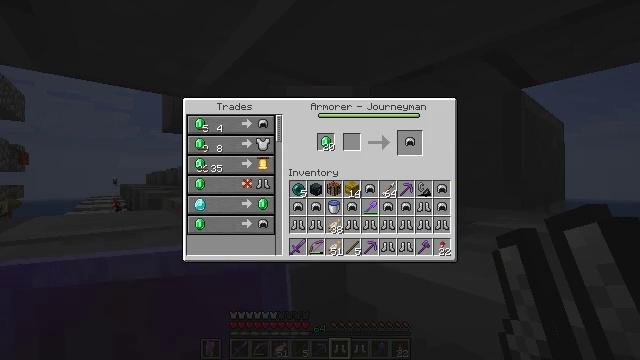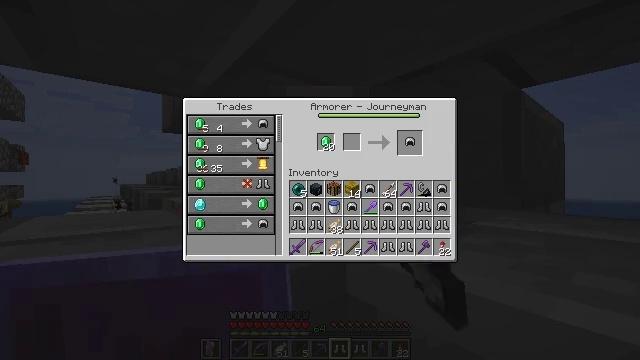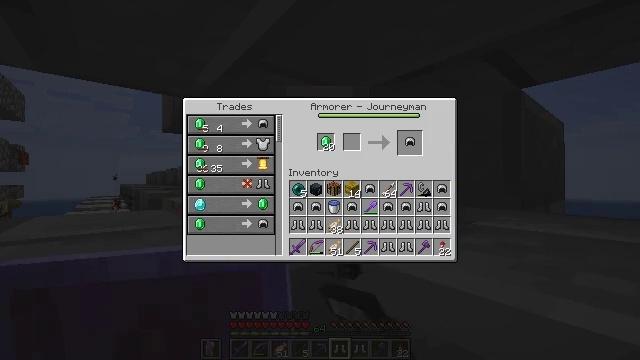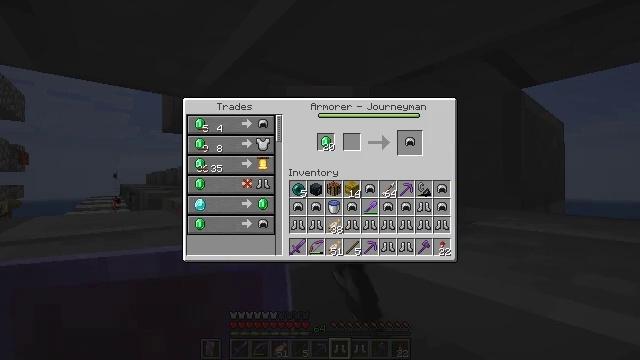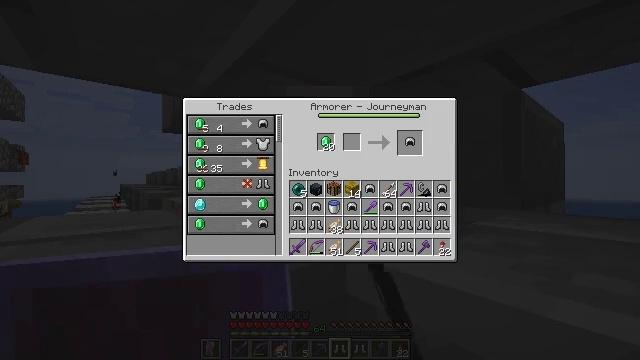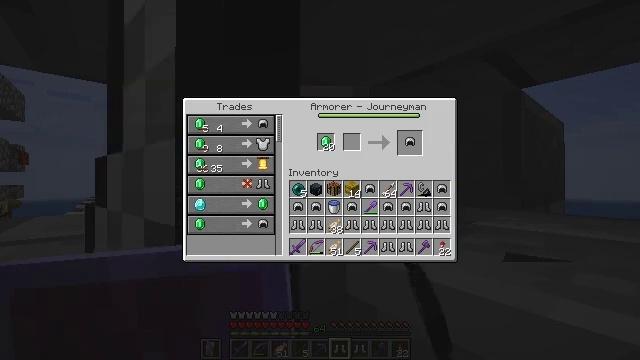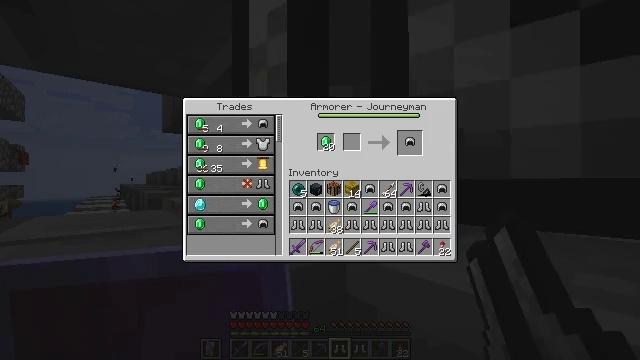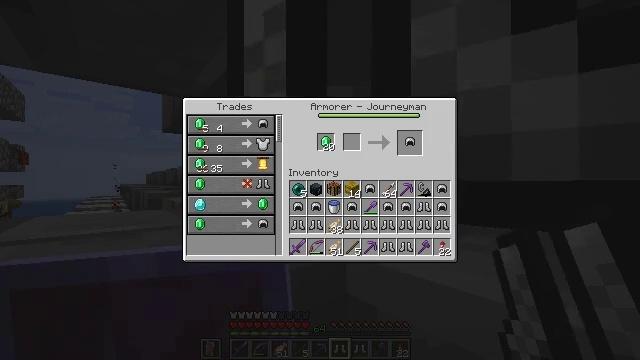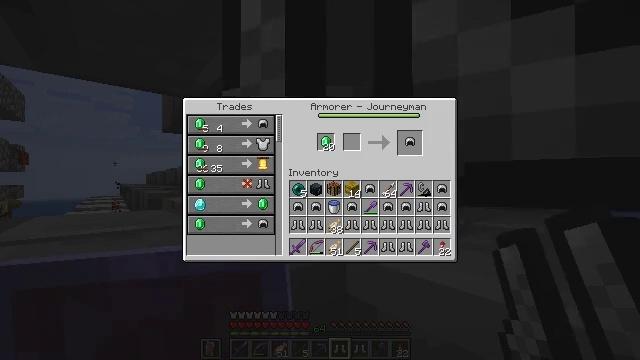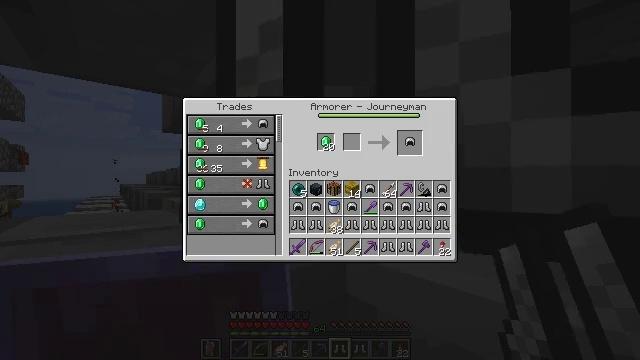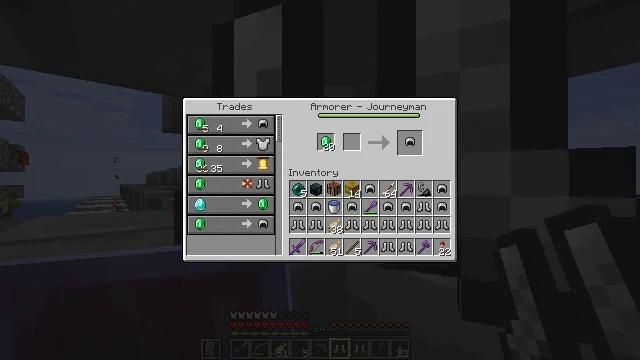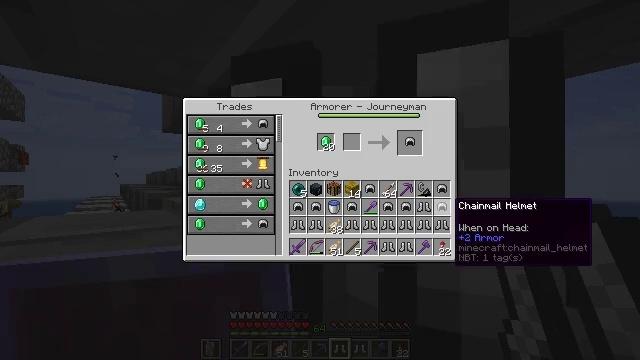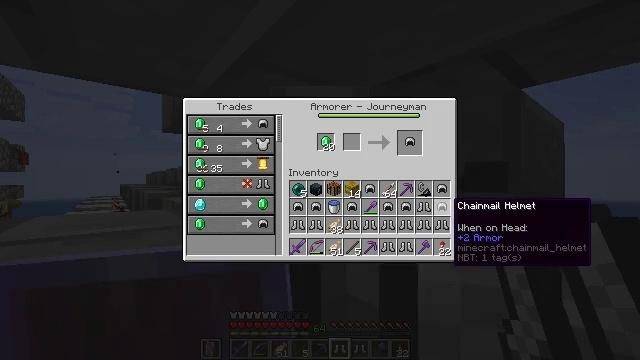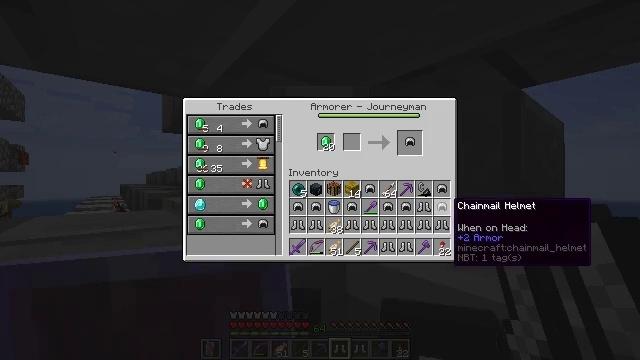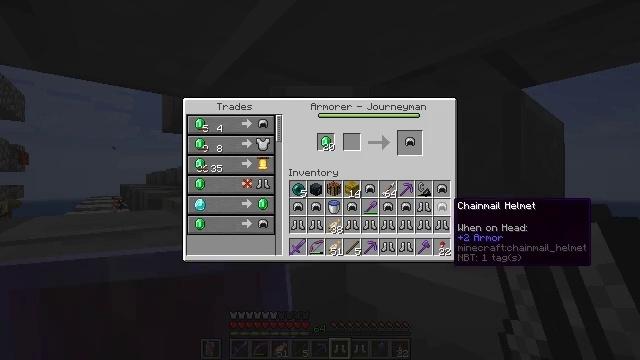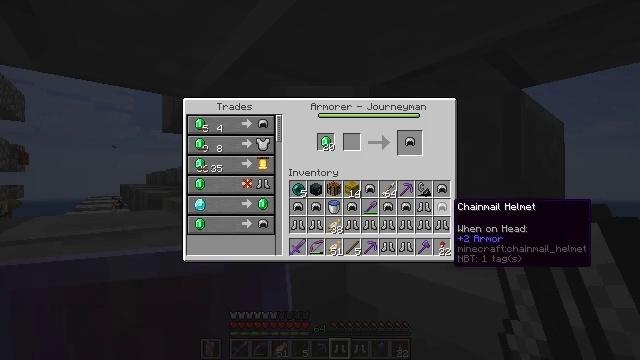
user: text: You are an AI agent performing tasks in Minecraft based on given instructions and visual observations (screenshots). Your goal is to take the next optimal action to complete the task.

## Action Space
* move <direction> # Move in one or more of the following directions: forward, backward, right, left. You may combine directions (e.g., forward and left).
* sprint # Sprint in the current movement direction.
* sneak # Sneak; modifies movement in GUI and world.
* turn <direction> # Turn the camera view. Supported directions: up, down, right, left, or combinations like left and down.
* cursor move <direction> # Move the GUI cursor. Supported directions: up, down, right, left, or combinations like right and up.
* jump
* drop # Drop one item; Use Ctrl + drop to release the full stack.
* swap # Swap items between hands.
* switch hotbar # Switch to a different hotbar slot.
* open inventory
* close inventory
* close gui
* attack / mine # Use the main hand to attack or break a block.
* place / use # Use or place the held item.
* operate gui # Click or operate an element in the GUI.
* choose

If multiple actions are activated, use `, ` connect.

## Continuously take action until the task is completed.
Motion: motion action
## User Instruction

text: Drop a pair of chainmail boots.
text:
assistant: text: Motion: no_op
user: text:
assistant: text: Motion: no_op
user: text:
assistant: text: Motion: no_op
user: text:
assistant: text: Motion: no_op
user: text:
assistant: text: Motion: no_op
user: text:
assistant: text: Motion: no_op
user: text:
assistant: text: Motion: no_op
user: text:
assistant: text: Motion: no_op
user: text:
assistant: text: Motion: turn left
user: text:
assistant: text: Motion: turn left
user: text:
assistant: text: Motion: no_op
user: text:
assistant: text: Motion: no_op
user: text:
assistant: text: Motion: no_op
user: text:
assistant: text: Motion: no_op
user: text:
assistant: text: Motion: no_op
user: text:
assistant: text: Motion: no_op
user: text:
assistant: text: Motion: no_op
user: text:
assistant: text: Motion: no_op
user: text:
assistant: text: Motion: no_op
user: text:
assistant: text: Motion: no_op
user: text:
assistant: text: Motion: no_op
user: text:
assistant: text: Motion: attack / mine
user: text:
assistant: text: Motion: attack / mine
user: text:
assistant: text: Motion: attack / mine
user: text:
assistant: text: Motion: no_op
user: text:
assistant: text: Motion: turn right
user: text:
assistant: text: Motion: turn right
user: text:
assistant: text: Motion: no_op
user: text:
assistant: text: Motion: attack / mine
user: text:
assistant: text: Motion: attack / mine